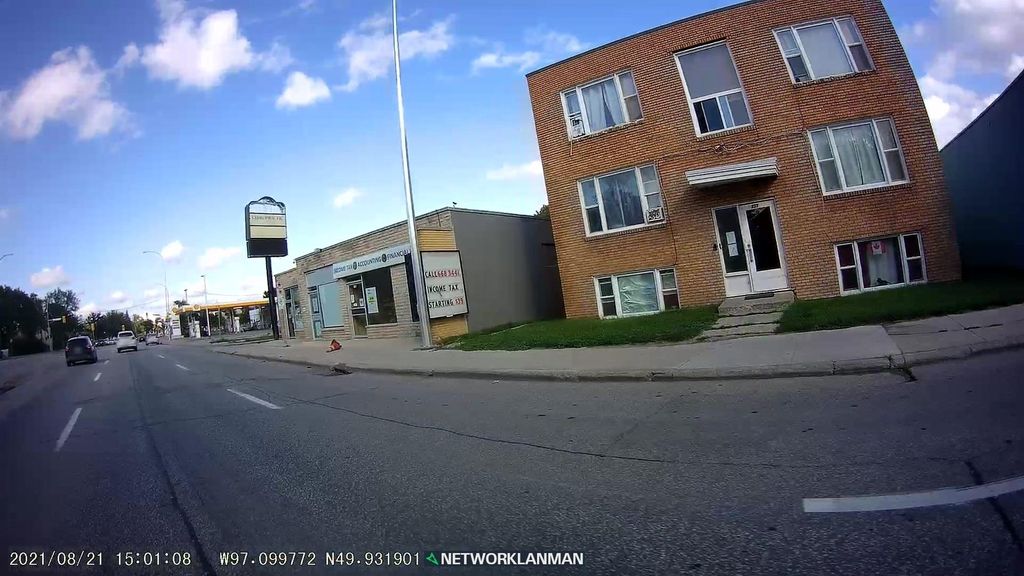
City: winnipeg